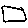
Label: square